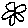
Label: flower